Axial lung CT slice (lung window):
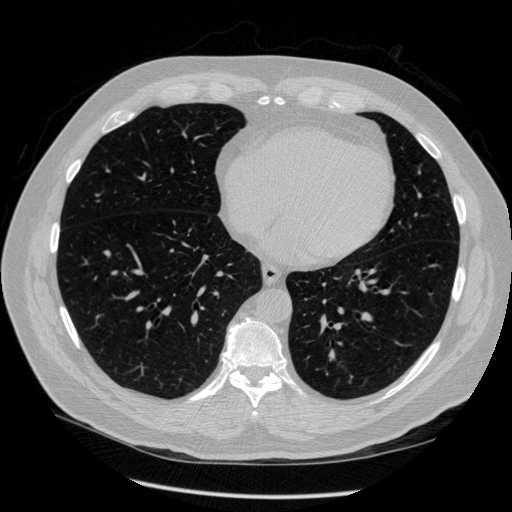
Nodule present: no